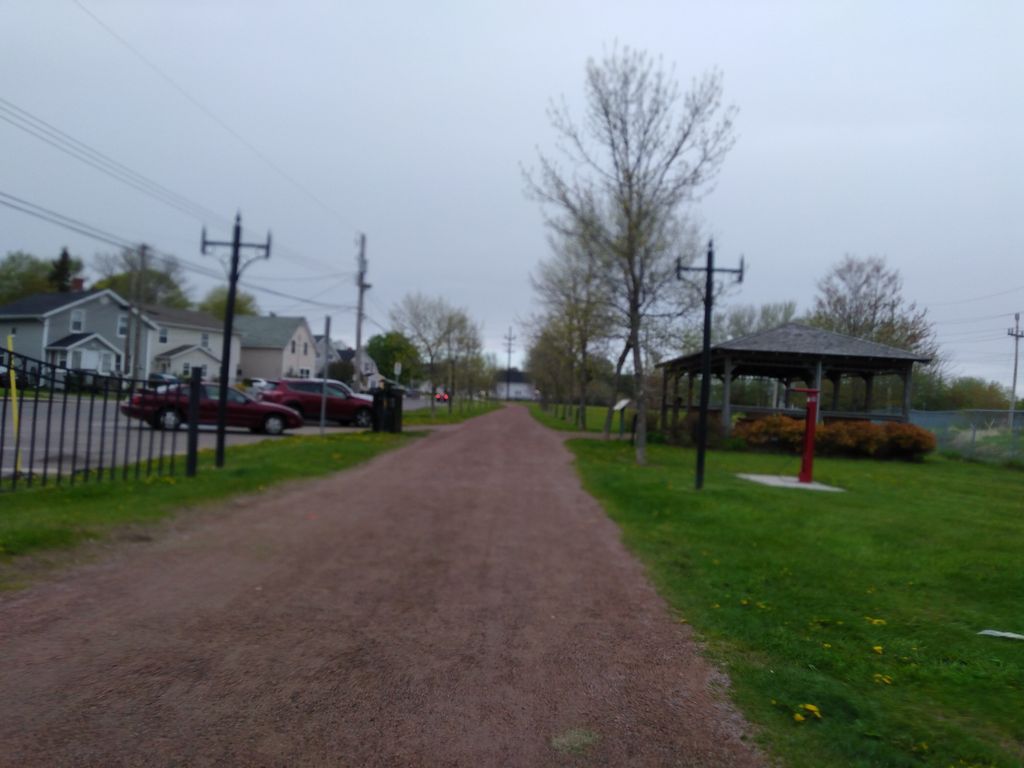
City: charlottetown